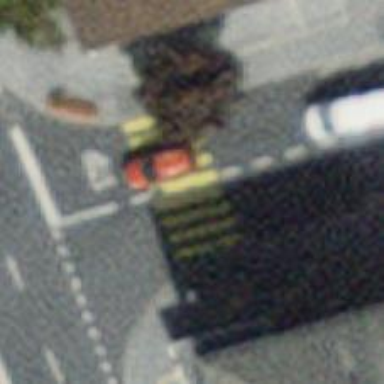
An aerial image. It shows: Zebra crossing on the road.